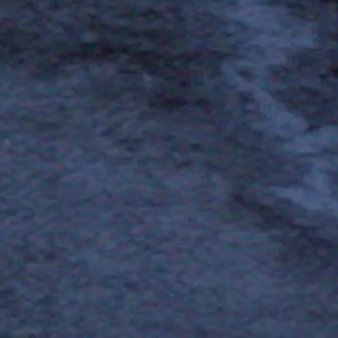
Label: other